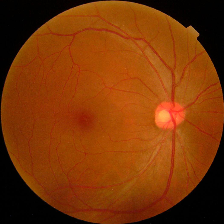
Diabetic retinopathy grade: No DR